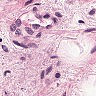
Metastatic tissue present: no